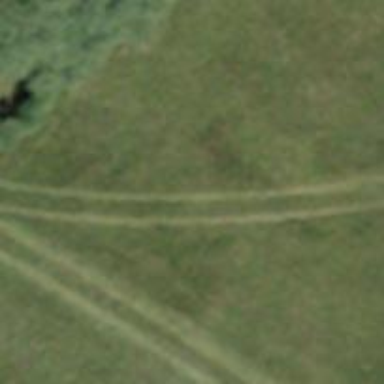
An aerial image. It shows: Path.